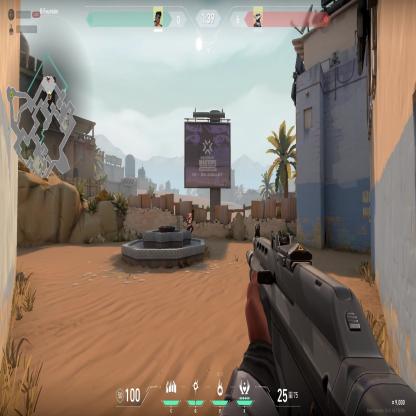
Label: enemy